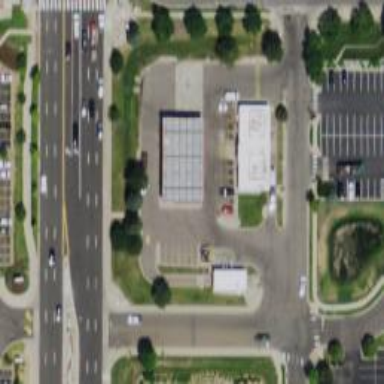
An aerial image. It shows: Convenience shop.